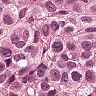
Metastatic tissue present: yes